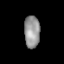
Tissue: lung
Cell type: Others
Senescence score: 0.2134
Nuclear area (px): 491
Mean DAPI intensity: 150.483